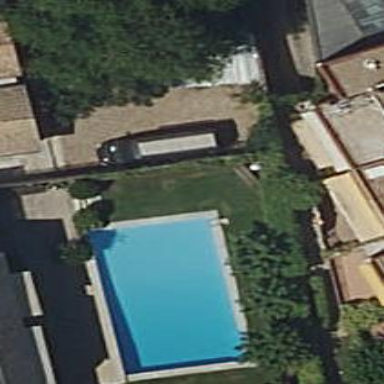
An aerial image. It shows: Swimming pool located in leisure land.